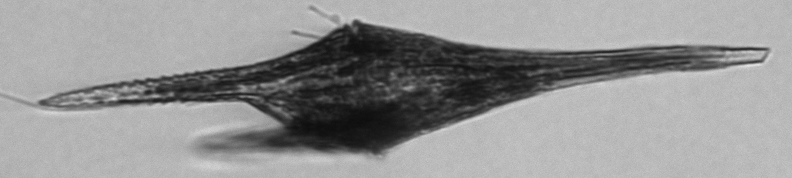
Label: Tripos_furca